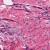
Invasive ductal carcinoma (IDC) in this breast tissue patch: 0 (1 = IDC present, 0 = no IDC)